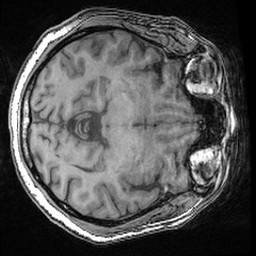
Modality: T1w
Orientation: axial
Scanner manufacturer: ge
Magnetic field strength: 3 T
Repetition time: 0.008572 s
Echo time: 0.003384 s